Question: I have used <URL> for formatting code.
But Uncrustify doesn't support for the new Objective-C syntax of LLVM 4.0.
What am I going to do?
The Code formated by Uncrustify:
'''
@interface SJTLLVM4Tester()
@property (strong) NSNumber *number;
@end
@implementation SJTLLVM4Tester
-(id)init {
self = [super init];
if (self) {
self.number = @'C';
self.number = @123;
self.number = @0x123ul;
self.number = @-1.2e-3f;
self.number = @YES;
NSDictionary *dictionary = @{@"key1":@1,@"key2":@2,@"key3":@3};
NSMutableArray *array = [[NSMutableArray alloc] initWithArray:@[@1,@2,@3]];
self.number = dictionary[@"key1"];
array[0] = self.number;
}
return self;
}
@end
'''
The execution result:

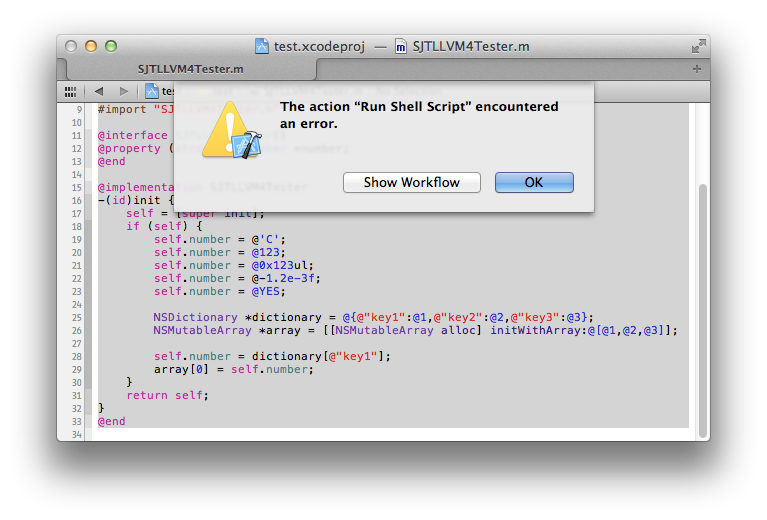
Answer: This has been fixed in the latest uncrustify release : 0.60.
You can grab it here :
<URL>
I'm using Brew and had to manually update the URL & SHA1 with 'brew edit uncrustify' and then 'brew upgrade uncrustify'.
Below is my new formula :
'''
require 'formula'
class Uncrustify < Formula
url 'http://downloads.sourceforge.net/project/uncrustify/uncrustify/uncrustify-0.60/uncrustify-0.60.tar.gz'
head 'https://github.com/bengardner/uncrustify.git'
homepage 'http://uncrustify.sourceforge.net/'
sha1 '769a7649a1cefb80beff9b67b11b4b87a8cc8e0e'
def install
system "./configure", "--prefix=#{prefix}", "--disable-dependency-tracking"
system "make install"
end
end
'''
Works like a charm now.